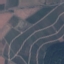
Land use / land cover: PermanentCrop